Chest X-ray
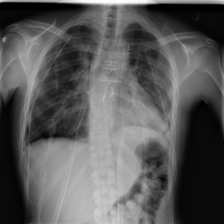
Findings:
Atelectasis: negative
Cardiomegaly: negative
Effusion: negative
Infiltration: negative
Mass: negative
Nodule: negative
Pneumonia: negative
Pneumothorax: positive
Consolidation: negative
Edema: negative
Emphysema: negative
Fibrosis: negative
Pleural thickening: negative
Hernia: negative